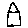
Label: house